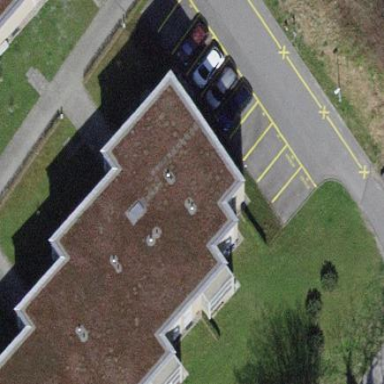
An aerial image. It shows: Parking available on the street side.